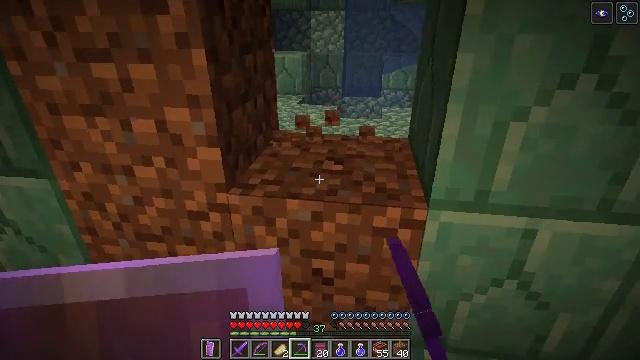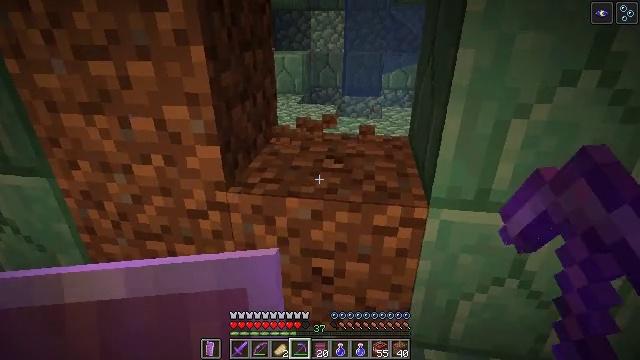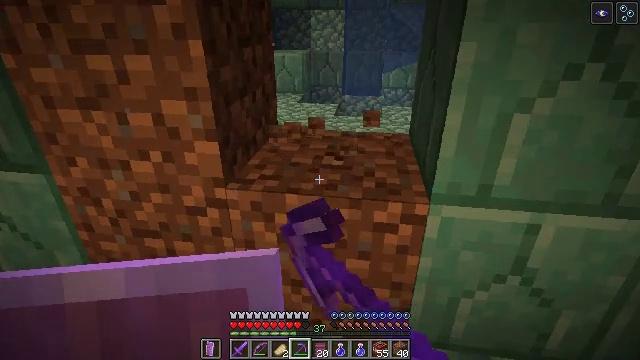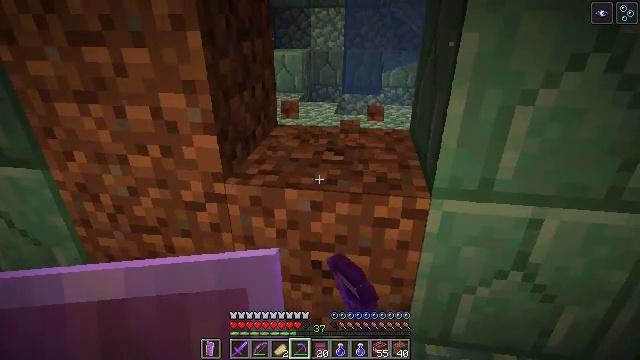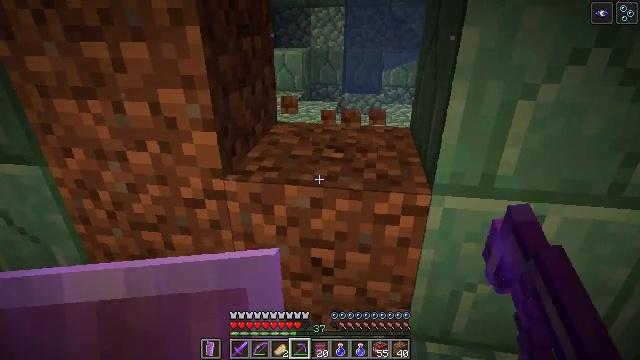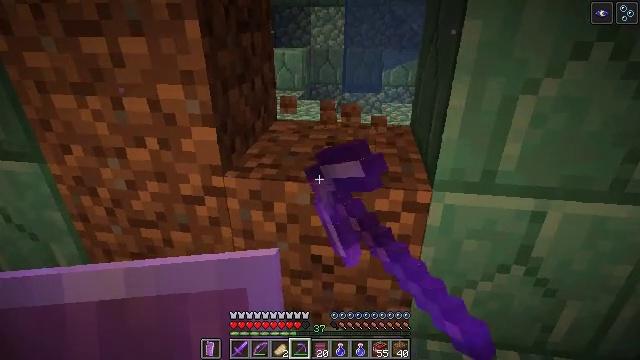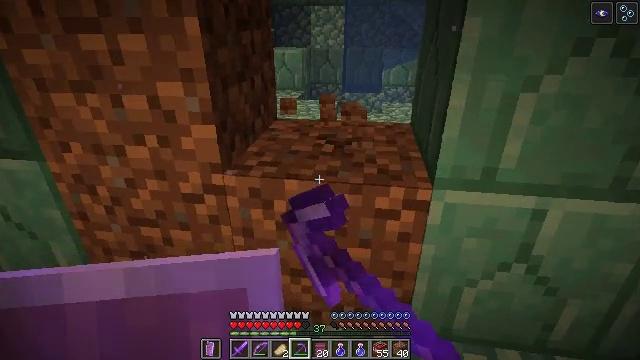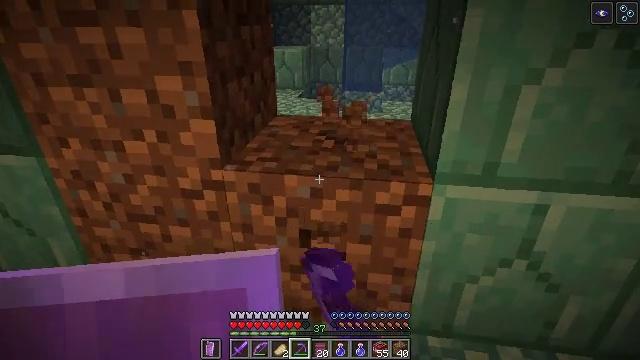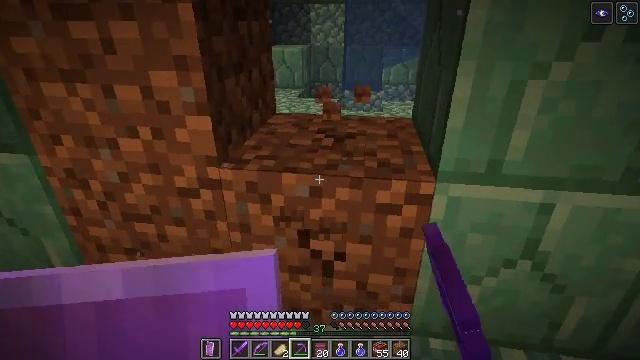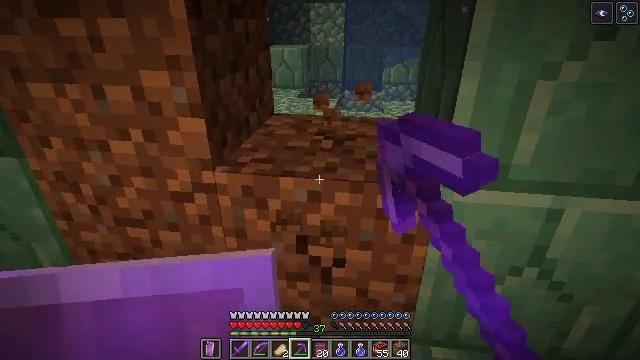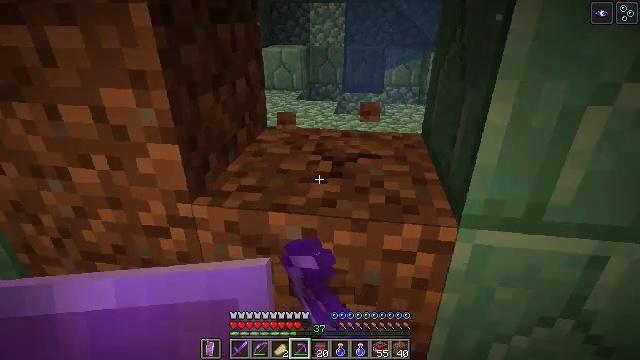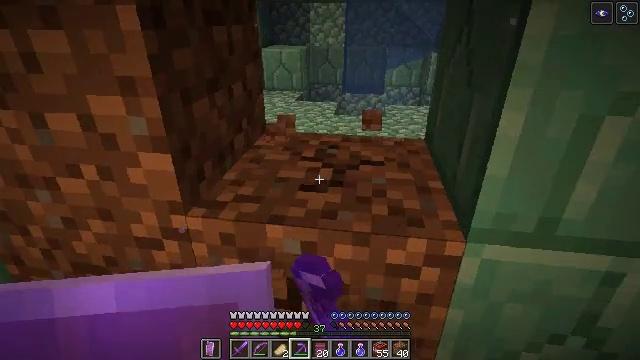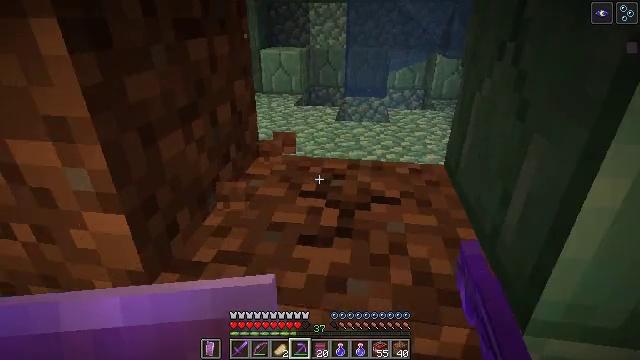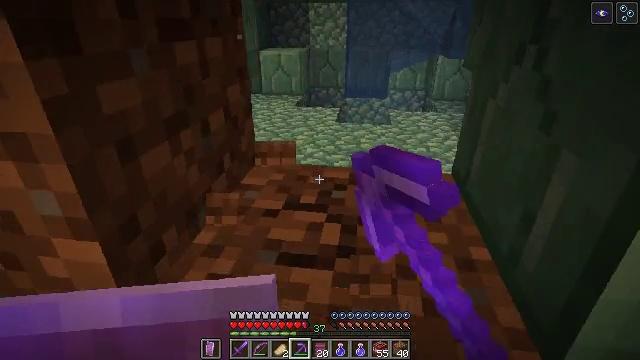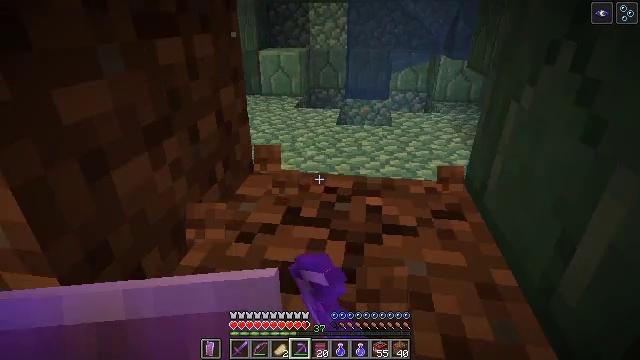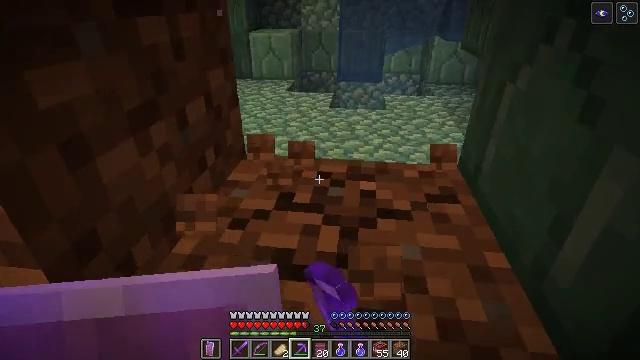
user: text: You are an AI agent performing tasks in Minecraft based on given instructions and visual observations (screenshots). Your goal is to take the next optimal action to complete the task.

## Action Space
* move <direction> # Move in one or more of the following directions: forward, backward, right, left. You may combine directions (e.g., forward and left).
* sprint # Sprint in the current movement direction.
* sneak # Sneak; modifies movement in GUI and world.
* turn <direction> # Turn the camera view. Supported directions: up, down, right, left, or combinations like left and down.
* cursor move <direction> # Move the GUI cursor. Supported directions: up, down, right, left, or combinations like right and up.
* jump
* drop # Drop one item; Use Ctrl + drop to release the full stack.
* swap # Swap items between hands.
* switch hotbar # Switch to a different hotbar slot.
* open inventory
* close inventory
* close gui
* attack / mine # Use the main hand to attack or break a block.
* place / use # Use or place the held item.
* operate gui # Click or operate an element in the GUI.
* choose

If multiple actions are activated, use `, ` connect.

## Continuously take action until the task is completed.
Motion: motion action
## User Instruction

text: Gather dirt.
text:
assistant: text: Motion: attack / mine
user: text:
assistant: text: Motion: attack / mine
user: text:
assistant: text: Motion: attack / mine
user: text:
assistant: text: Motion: attack / mine
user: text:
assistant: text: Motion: attack / mine
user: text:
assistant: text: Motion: attack / mine
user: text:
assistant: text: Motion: attack / mine
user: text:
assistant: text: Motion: move forward, attack / mine
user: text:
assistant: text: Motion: move forward, attack / mine
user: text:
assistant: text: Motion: move forward, attack / mine
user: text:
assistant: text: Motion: move forward, attack / mine
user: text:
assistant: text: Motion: move forward, attack / mine
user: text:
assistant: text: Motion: attack / mine
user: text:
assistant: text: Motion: attack / mine
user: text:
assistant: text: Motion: turn right and down, attack / mine
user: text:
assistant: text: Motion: turn right and down, attack / mine
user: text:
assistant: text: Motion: attack / mine
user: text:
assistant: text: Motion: turn down, attack / mine
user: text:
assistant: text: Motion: attack / mine
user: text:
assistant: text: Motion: attack / mine
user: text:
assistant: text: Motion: turn down, attack / mine
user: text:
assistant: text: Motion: attack / mine
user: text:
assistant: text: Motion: attack / mine
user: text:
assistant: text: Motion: attack / mine
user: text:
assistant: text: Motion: attack / mine